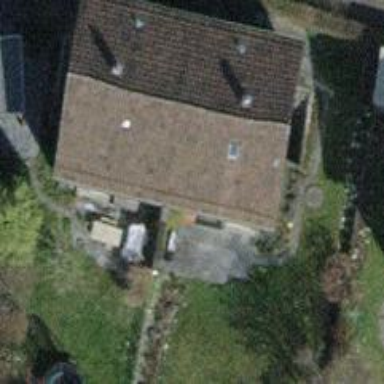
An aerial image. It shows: Semidetached house.